Field crop: maize
Growth stage: 2
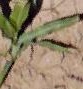
Species: maize